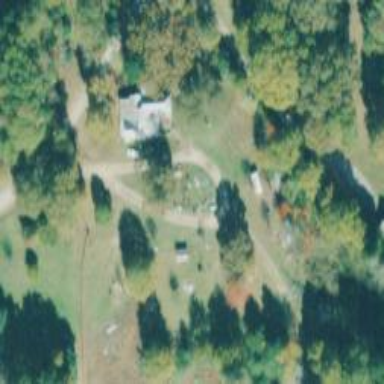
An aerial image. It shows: Driveway.